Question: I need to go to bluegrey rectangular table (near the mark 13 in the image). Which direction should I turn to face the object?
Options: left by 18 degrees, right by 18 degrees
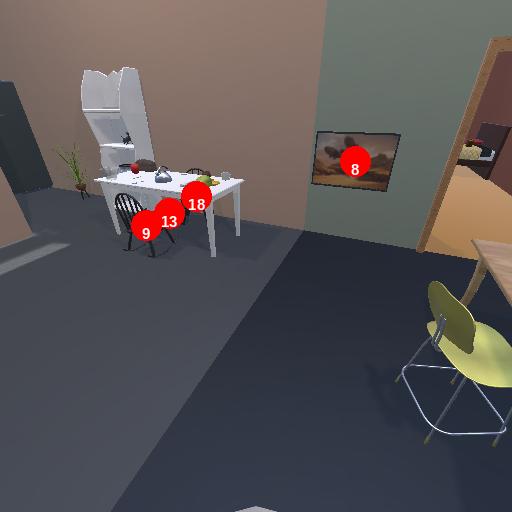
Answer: left by 18 degrees